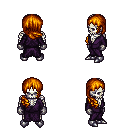
a pixel art fantasy rpg character, male body template, skeleton, purple robe, white pants, dark blonde right-swept hairstyle, metal gloves, metal boots, four views (front, back, left, right), 2x2 character sprite sheet, small pixel art, hard edges, no anti-aliasing